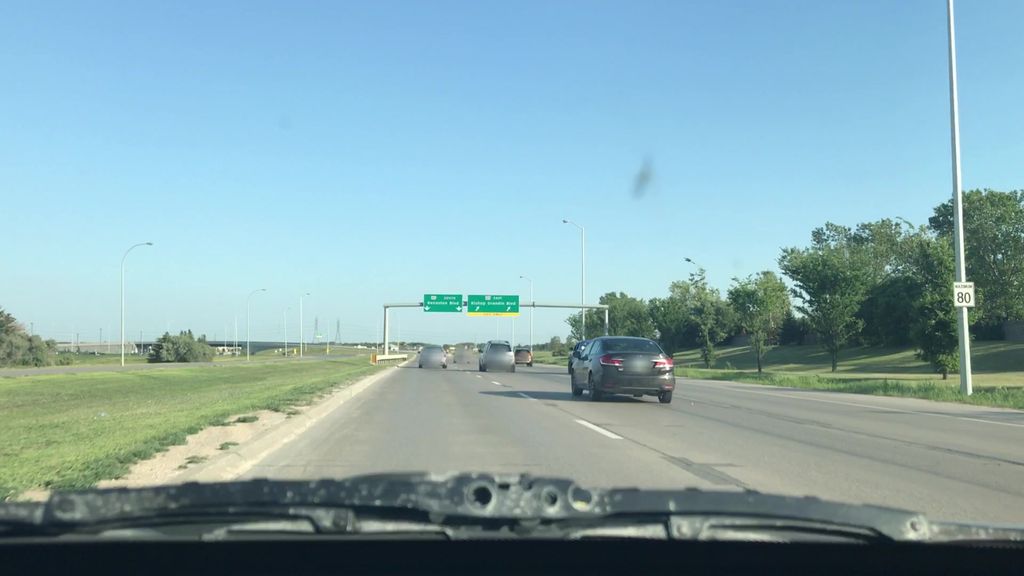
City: winnipeg